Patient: sex F, age 76
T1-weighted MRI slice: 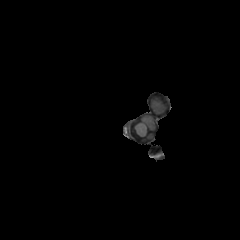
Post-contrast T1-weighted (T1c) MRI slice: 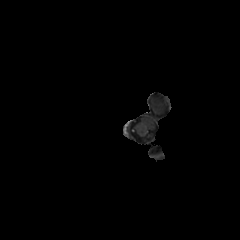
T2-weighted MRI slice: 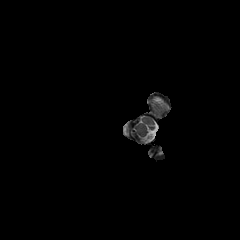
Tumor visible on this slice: no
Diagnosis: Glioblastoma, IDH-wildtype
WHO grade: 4